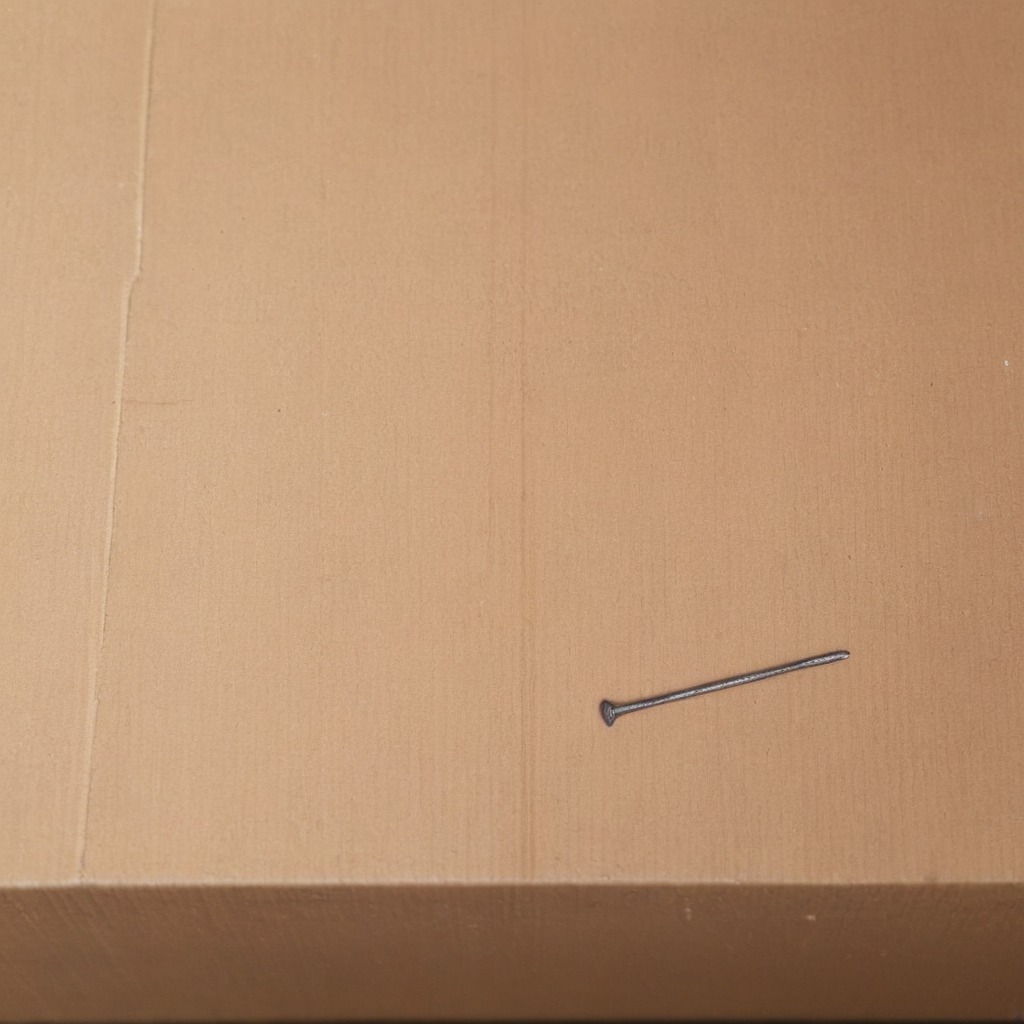
An iron nail lies on a clean dry cardboard box surface in an outdoor workshop during daytime bright natural light soft shadows slightly creased but